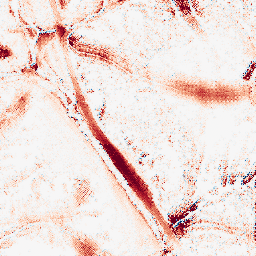
Category: morphological
Decomposition family: tophat
Decomposition parameters: size: 20
mode: white
Upsampling method: regularized
Upsampling parameters: scale: 2
lambda_reg: 0.1
Upsampling scale: 2